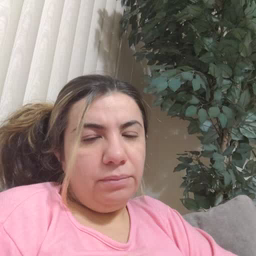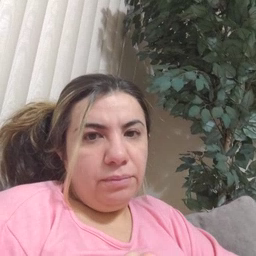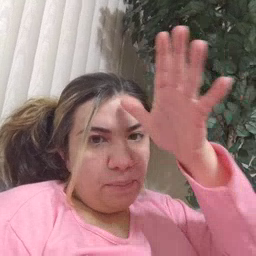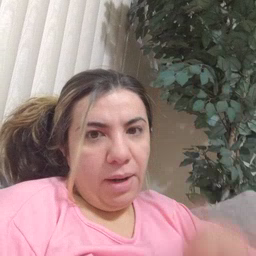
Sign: man